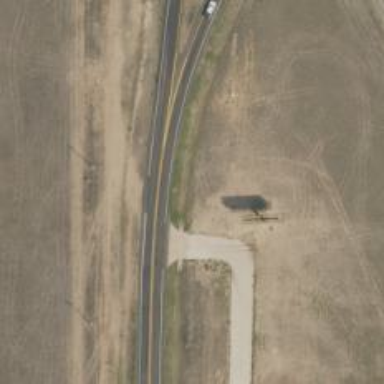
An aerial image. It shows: Asphalt road classified as trunk highway.